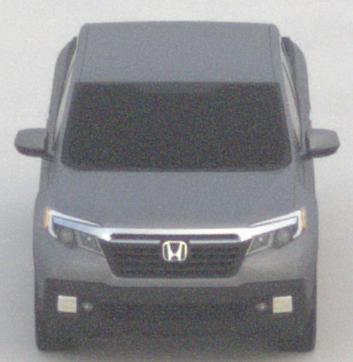
Make: Honda
Model: Ridgeline
Detailed model: Gen. 2
Model produced from: 2016
Model produced until: 2020
Doors: 4
Color: gray
Road condition: dry road
Daytime: morning or afternoon
Contrast: low contrast